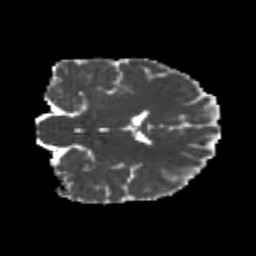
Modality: MD
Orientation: coronal
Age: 22
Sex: female
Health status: healthy
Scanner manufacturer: philips
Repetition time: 7.389 s
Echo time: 0.08599 s